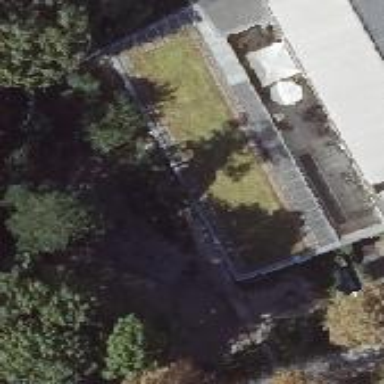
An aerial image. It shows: Kindergarten.